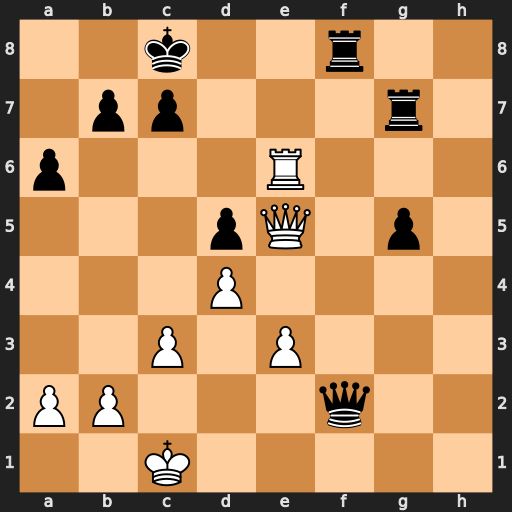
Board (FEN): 2k2r2/1pp3r1/p3R3/3pQ1p1/3P4/2P1P3/PP3q2/2K5
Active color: w
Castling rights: -
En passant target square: -
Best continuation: Re8+ Rxe8 Qxe8#